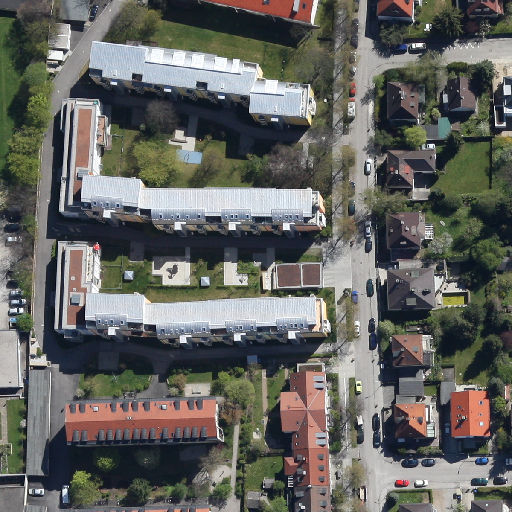
Referring expression: impervious surface